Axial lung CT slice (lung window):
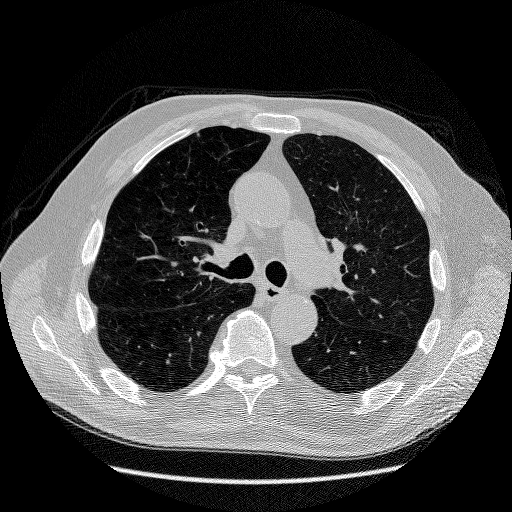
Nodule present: no